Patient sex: M
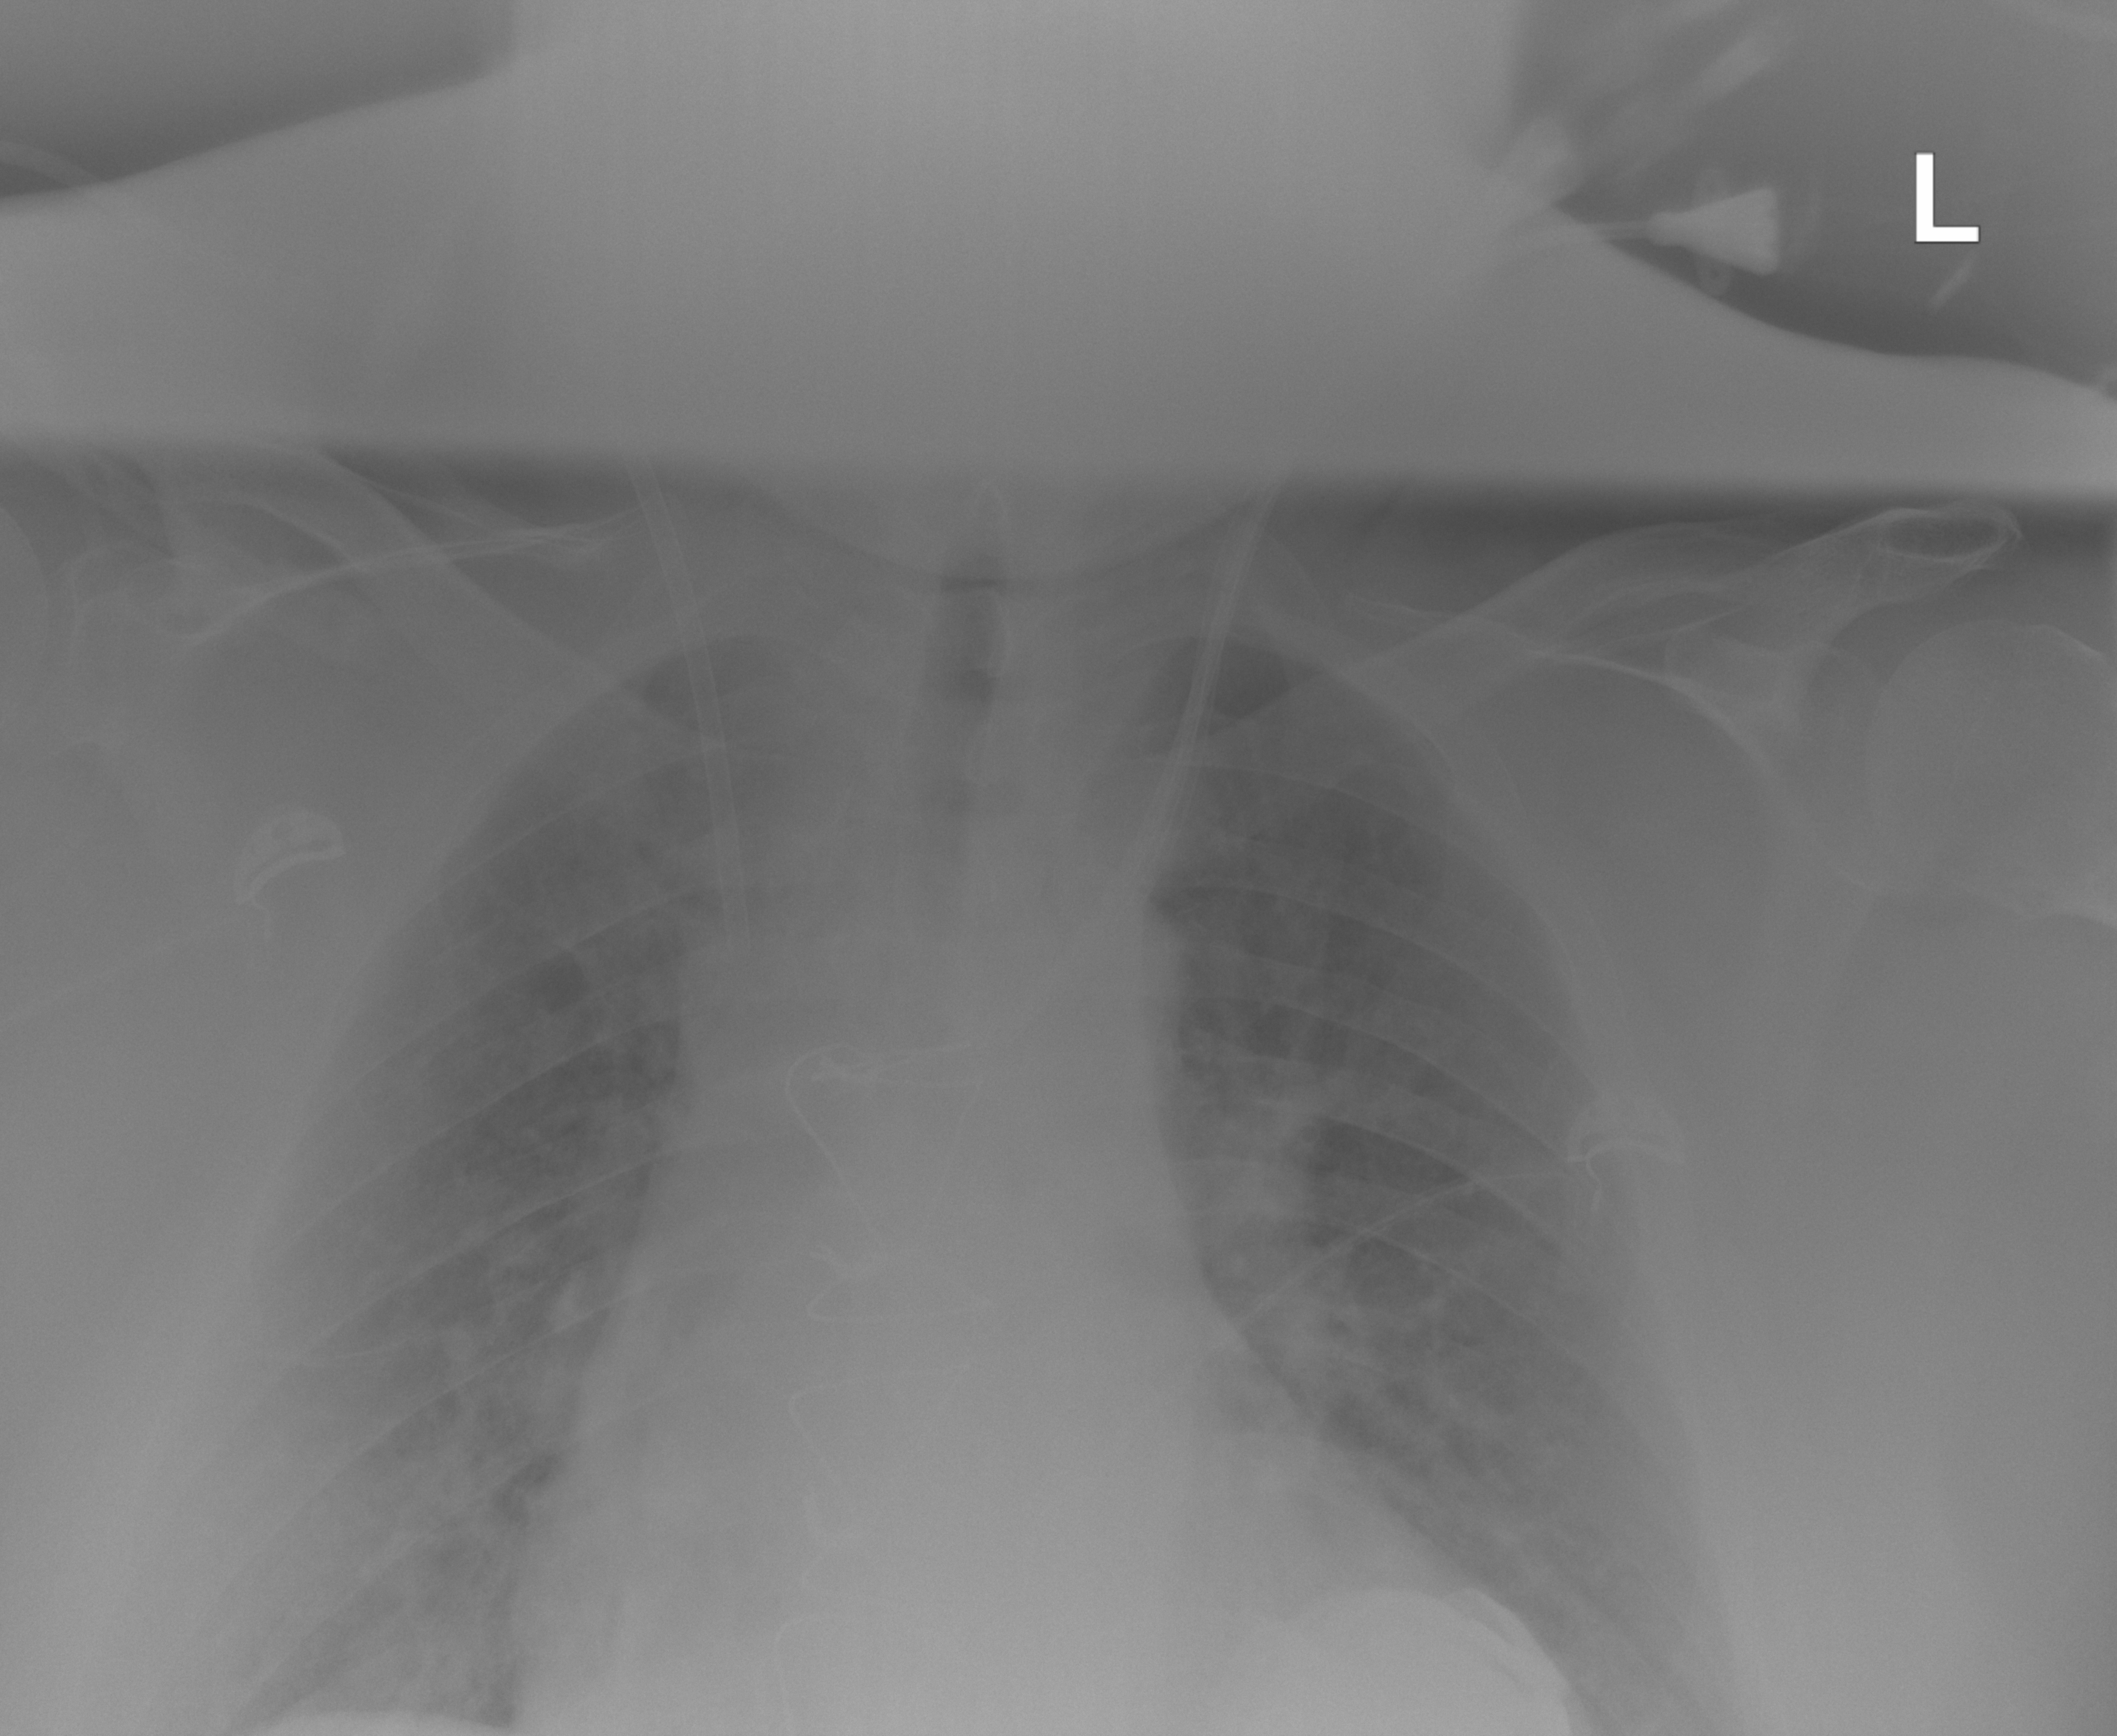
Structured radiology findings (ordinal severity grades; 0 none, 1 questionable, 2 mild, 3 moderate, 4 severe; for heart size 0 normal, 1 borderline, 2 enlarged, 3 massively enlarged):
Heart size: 2
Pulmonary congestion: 2
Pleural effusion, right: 2
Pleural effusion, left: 2
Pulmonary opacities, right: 0
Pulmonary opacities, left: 0
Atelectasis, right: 2
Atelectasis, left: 2